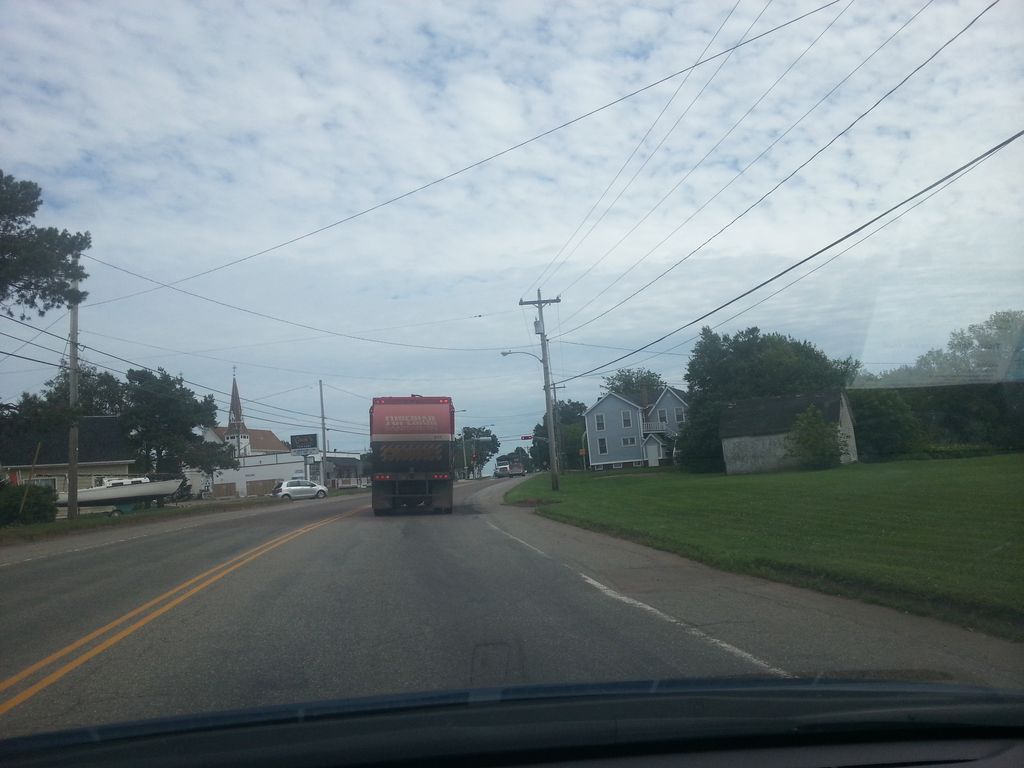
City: charlottetown